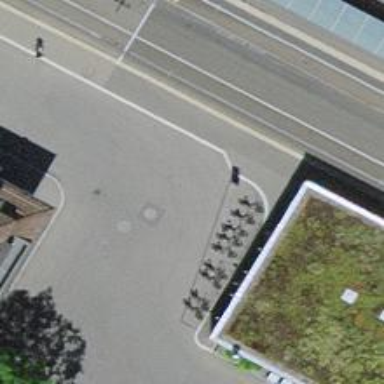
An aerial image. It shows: Bicycle rental service.